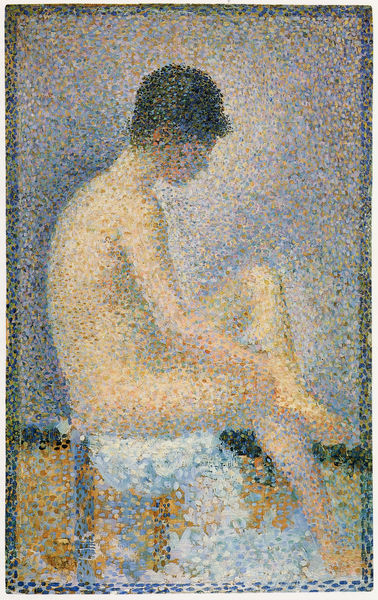
Titel: Poseuse (de profil)
Künstler: Georges Pierre Seurat
Standort: Paris
Institution: Musée d'Orsay
Schlagwörter: akt, blau, dunkel, fuß, gemälde, hand, kopf, körper, nackt, schatten, weiß, baden, badende, gelb, grün, mädchen, ocker, sitzen, braun, frankreich, frau, frisur, grau, haar, hell, hintergrund, jahrhundertwende, licht, ohr, profil, rücken, schwarz, stuhl, rot, tuch, wand, arm, arme, gesicht, inkarnat, mensch, rahmen, hals, hände, porträt, boden, figur, gold, haare, sitzend, locken, beine, bein, divisionismus, trocknen, pointilismus, hellbraun, füsse, hocker, nacken, rand, schemel, sitzende, handtuch, junge, knie, surrealismus, unscharf, punkte, bad, waschen, knabe, abtrocknen, tupfen, sitzfigur, kurz, badetuch, toilette, jüngling, angewinkelt, nach dem bade, seurat, sisley, kurzhaarfrisur, pointillismus, postimpressionismus, george, george seurat, pflege, serat, serrat